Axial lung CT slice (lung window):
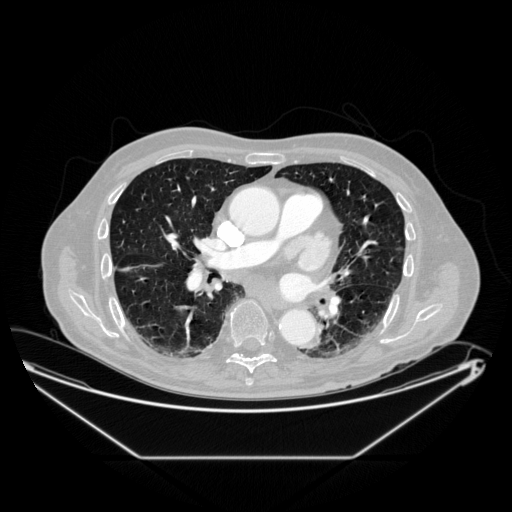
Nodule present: no